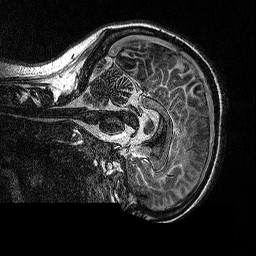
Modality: MP2RAGE
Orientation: sagittal
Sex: female
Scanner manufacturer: siemens
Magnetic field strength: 3 T
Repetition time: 5 s
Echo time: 0.00292 s